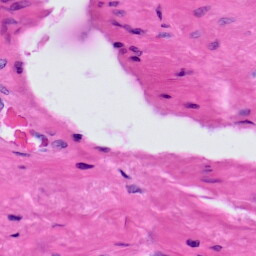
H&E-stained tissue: Prostate